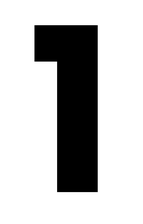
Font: Poppins-Bold